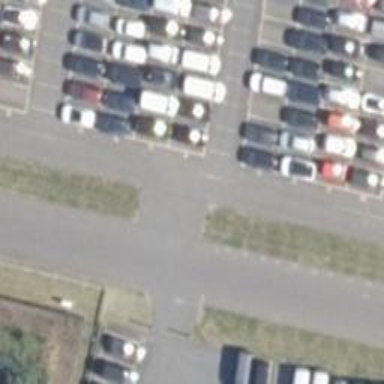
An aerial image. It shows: Parking aisle designated as service road.